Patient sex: F
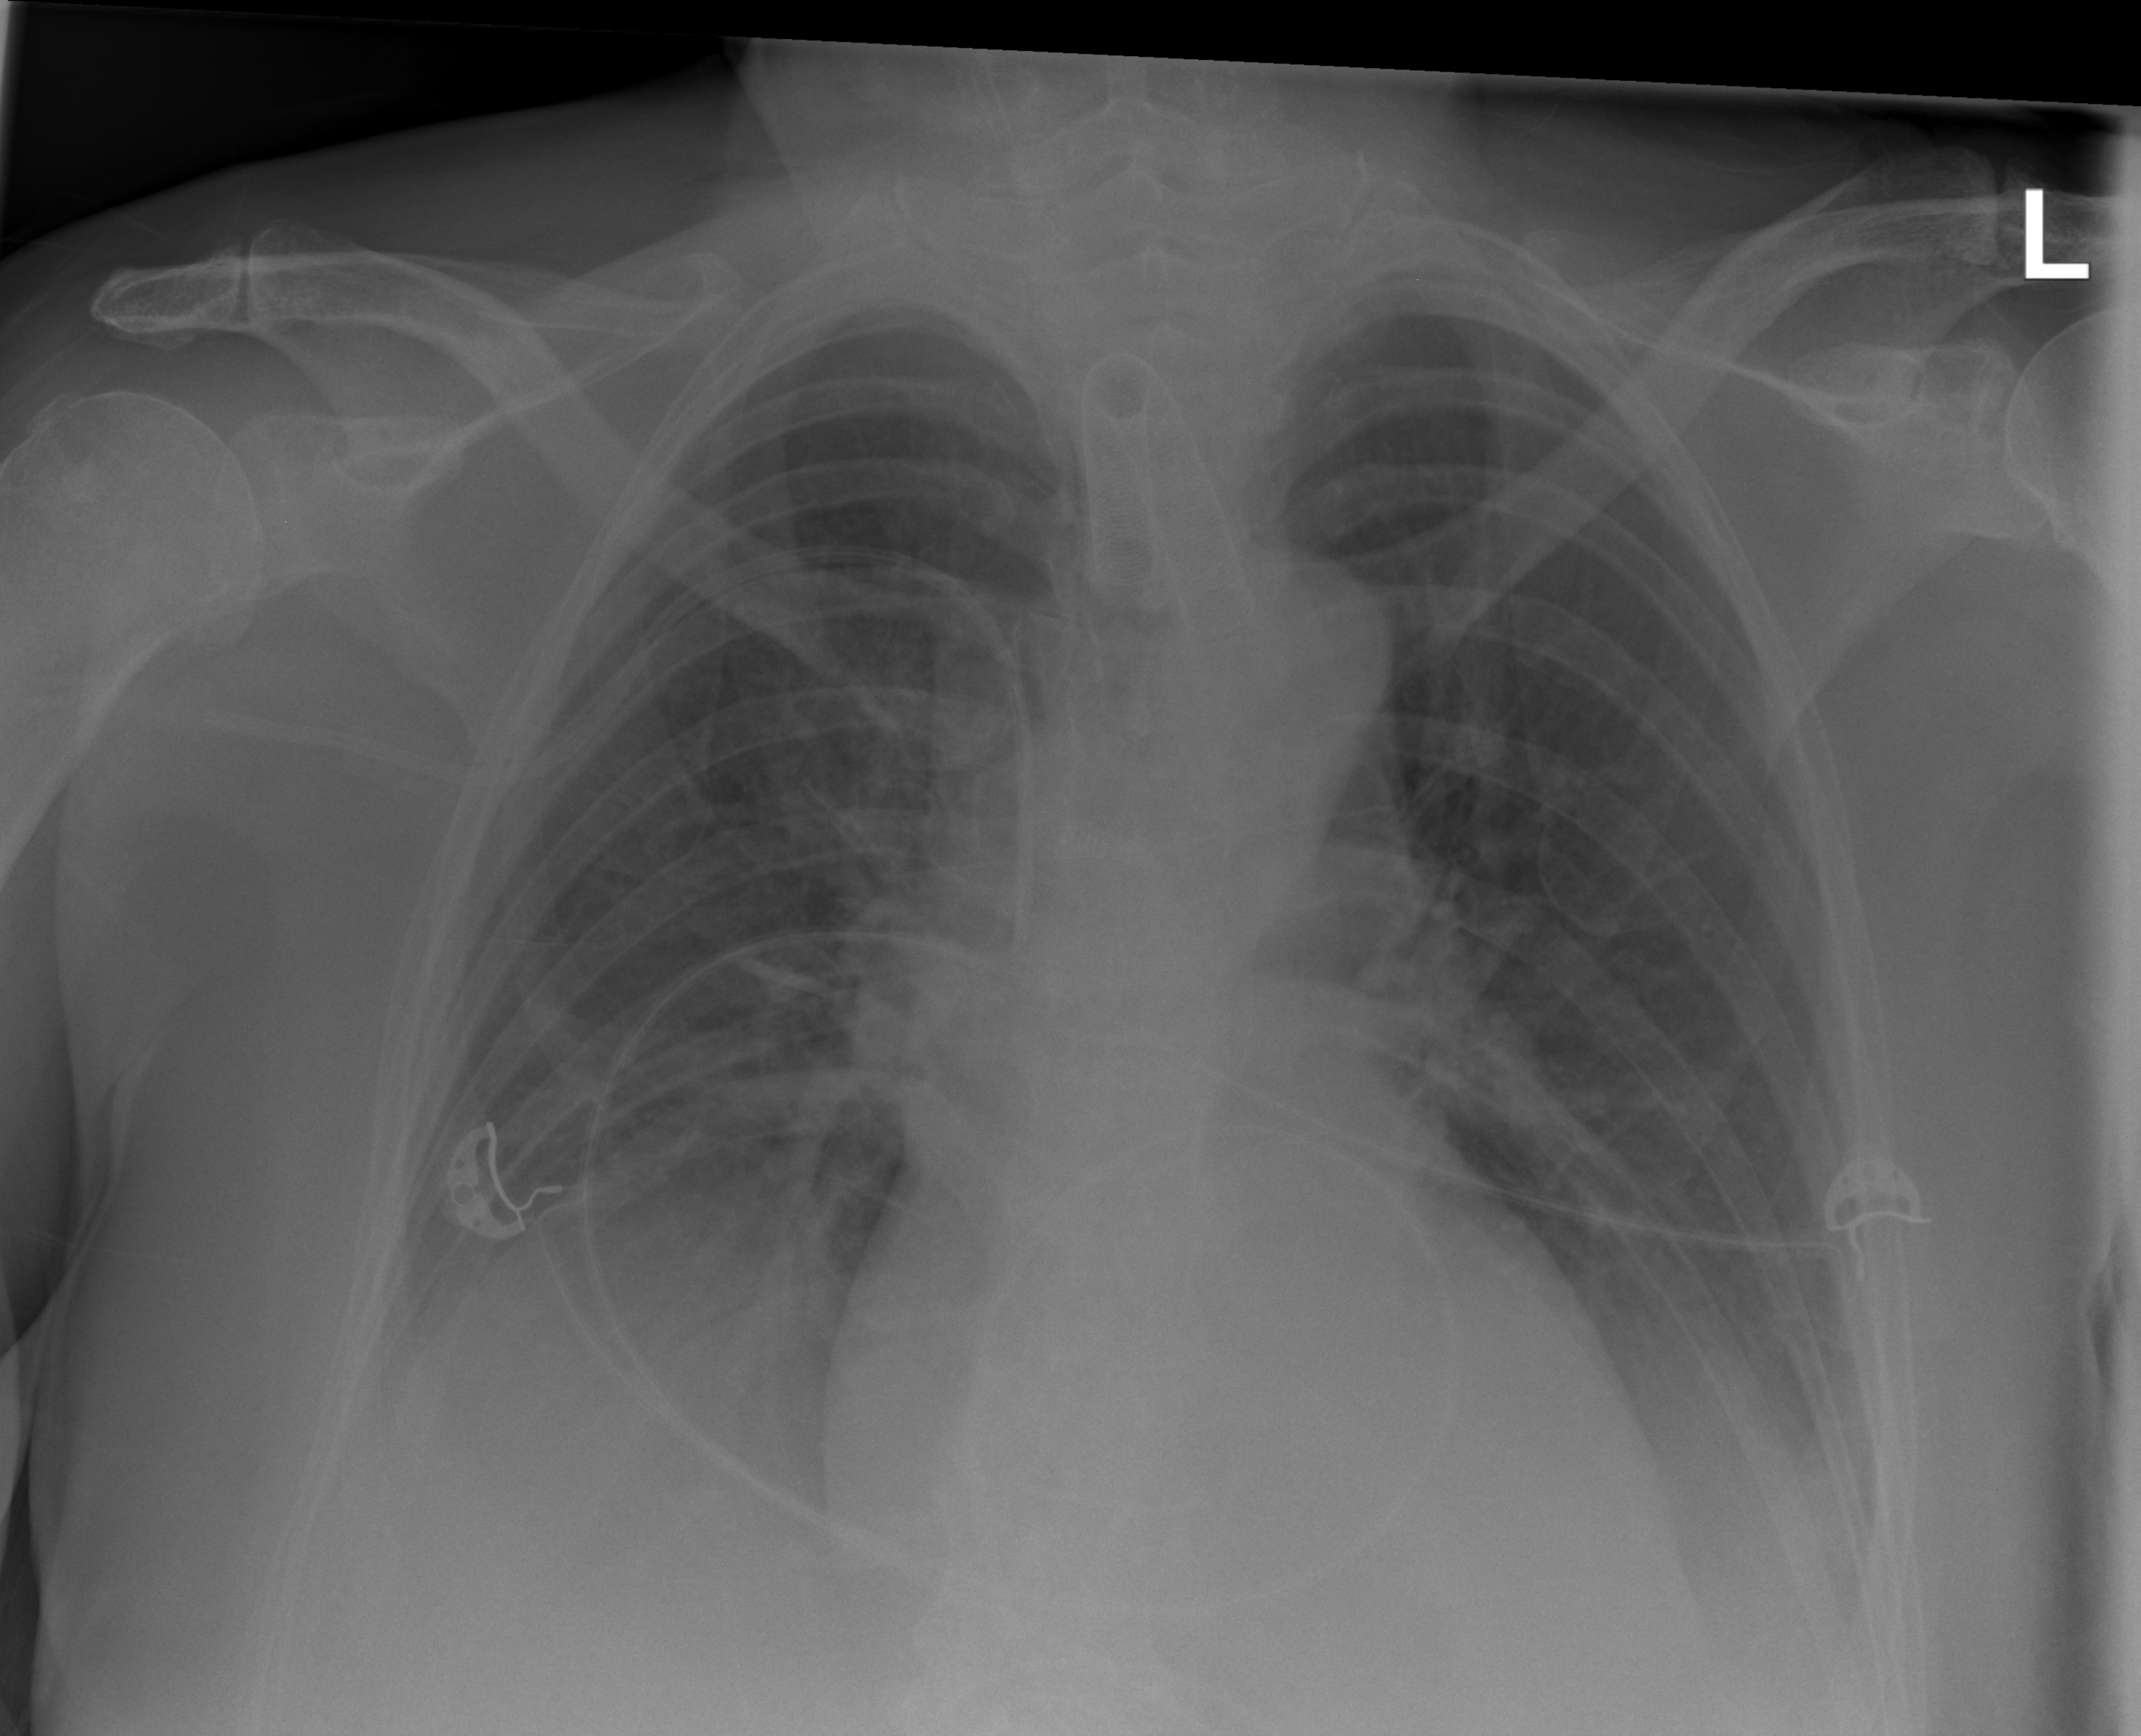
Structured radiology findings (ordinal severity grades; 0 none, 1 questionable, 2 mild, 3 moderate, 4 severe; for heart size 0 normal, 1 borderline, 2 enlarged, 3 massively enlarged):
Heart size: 2
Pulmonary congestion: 0
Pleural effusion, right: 2
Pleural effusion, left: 2
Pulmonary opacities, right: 2
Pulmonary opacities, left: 0
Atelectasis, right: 2
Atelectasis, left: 2